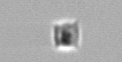
Label: Bacillariophyceae_morphotype1